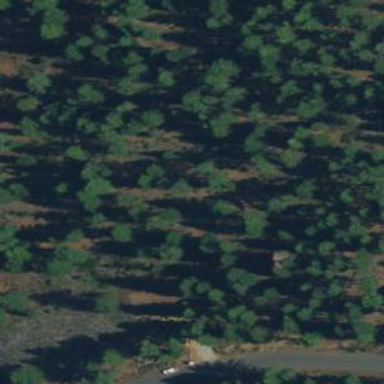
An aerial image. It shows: Woodland with evergreen needle-leaved trees.